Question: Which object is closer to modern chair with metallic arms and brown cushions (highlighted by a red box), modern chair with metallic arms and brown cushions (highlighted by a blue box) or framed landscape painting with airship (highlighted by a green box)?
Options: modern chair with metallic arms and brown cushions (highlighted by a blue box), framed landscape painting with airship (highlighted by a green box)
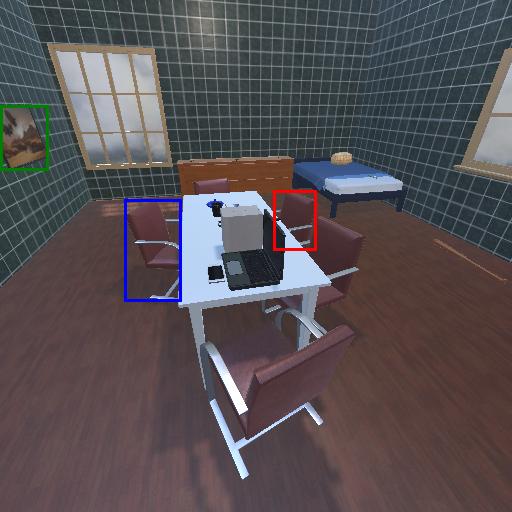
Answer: modern chair with metallic arms and brown cushions (highlighted by a blue box)